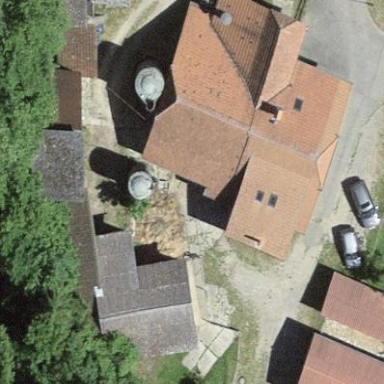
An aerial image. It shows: Farm building.